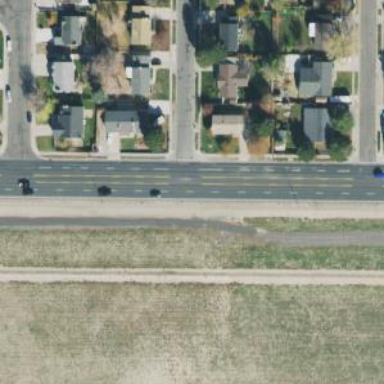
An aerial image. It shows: Secondary road with asphalt surface.